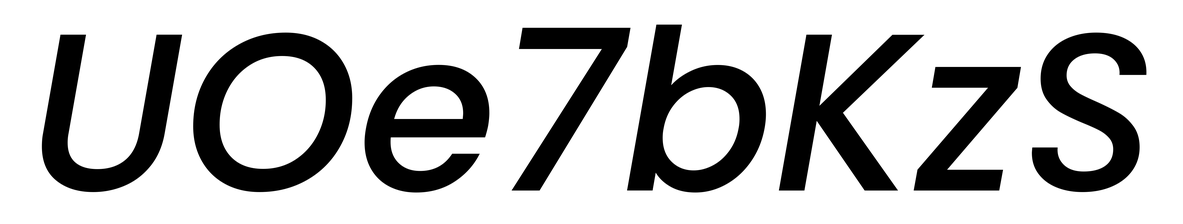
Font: Poppins-MediumItalic